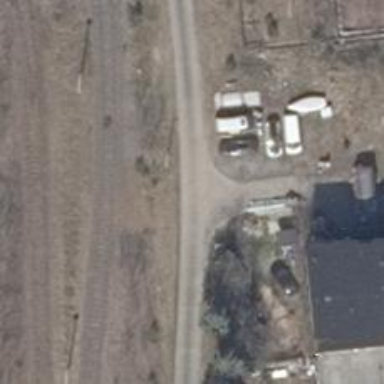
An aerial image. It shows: Concrete service road.